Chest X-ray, PA view. Patient: 70 years old, sex F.
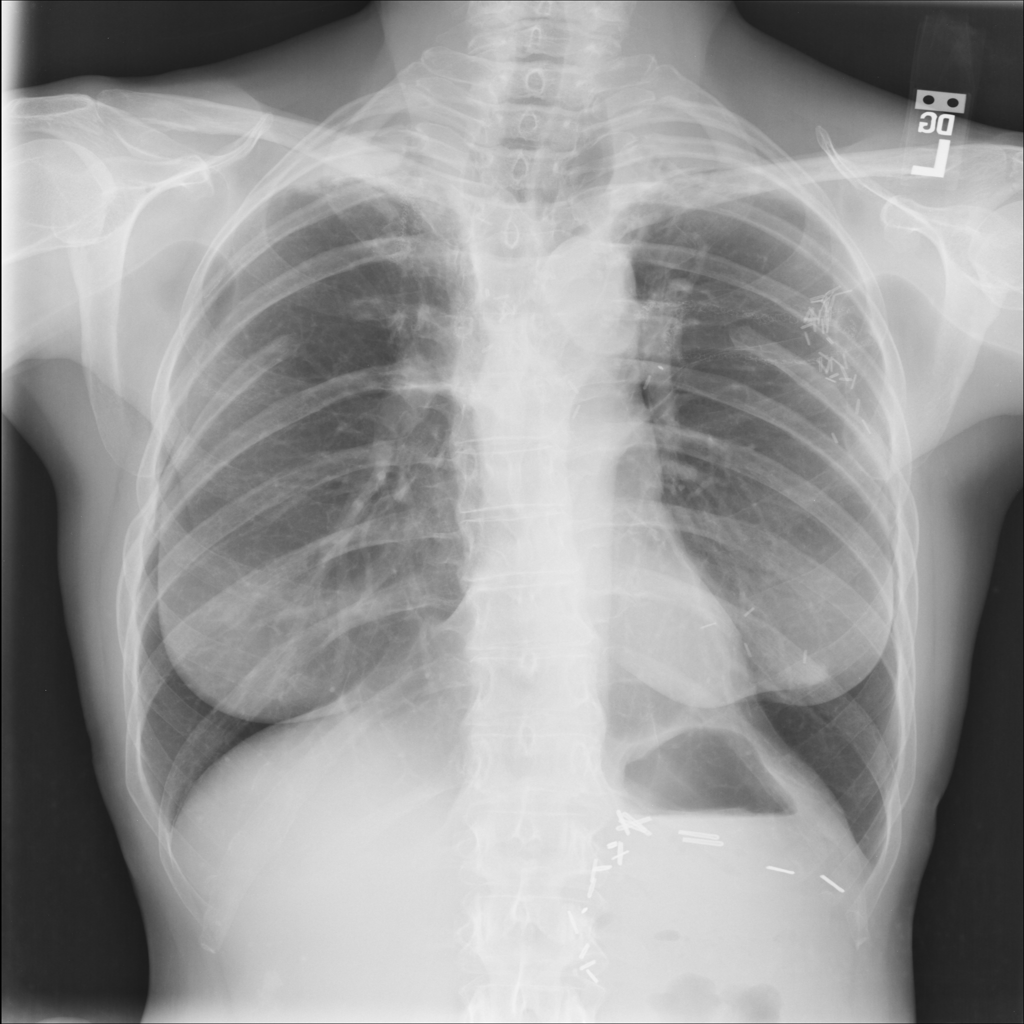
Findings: No Finding